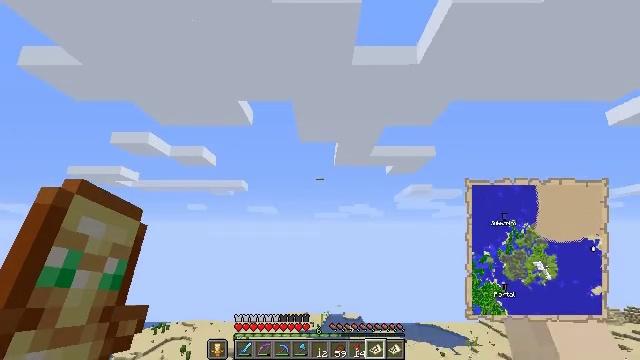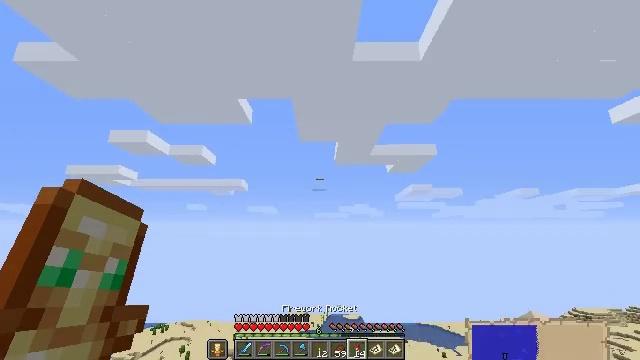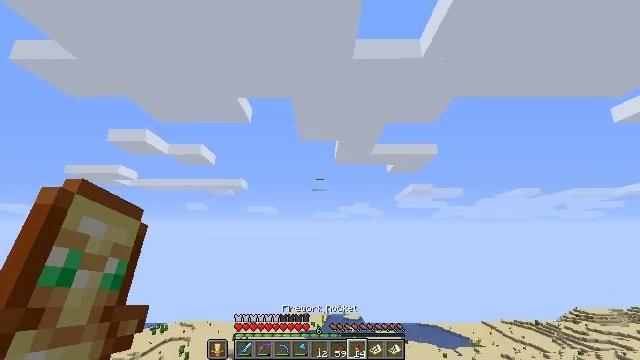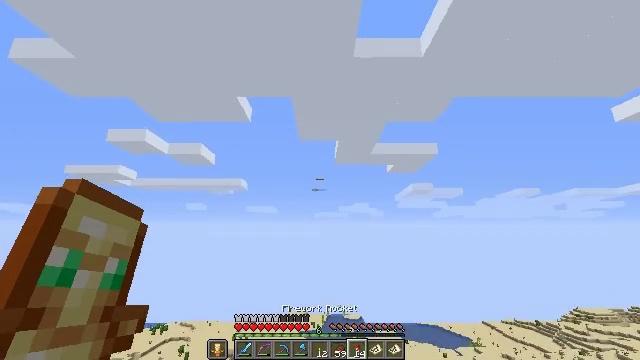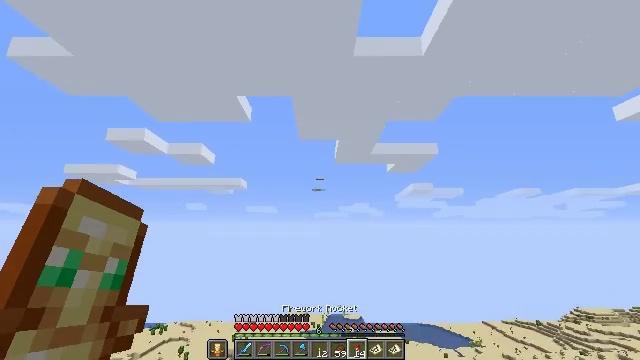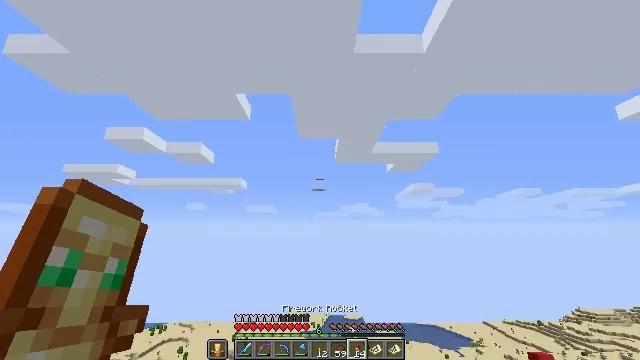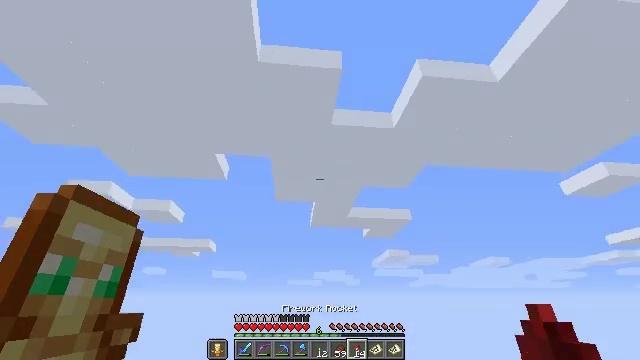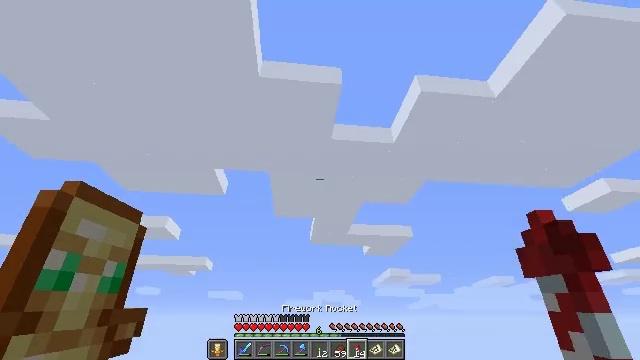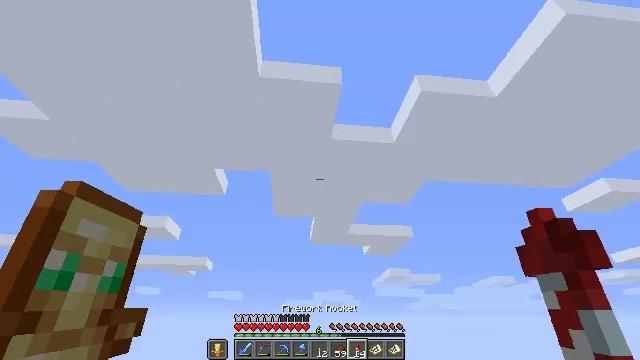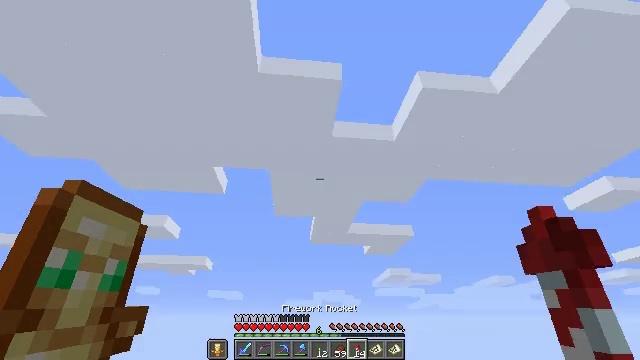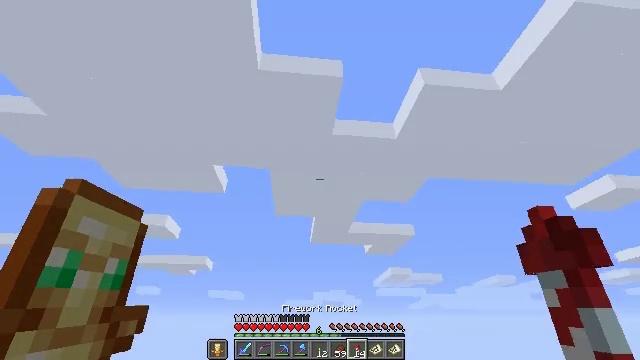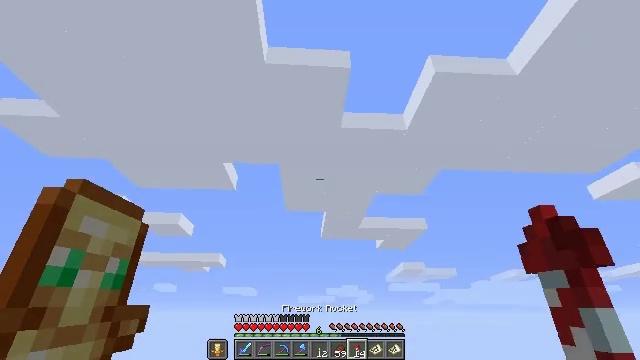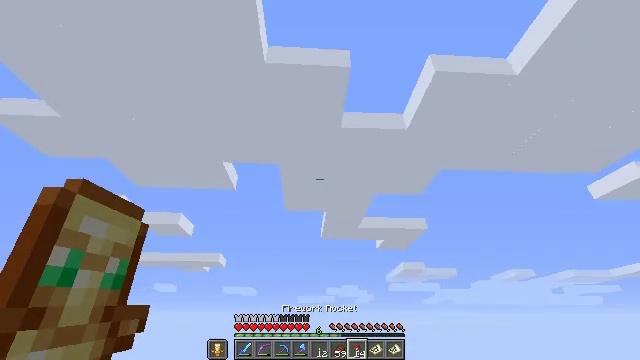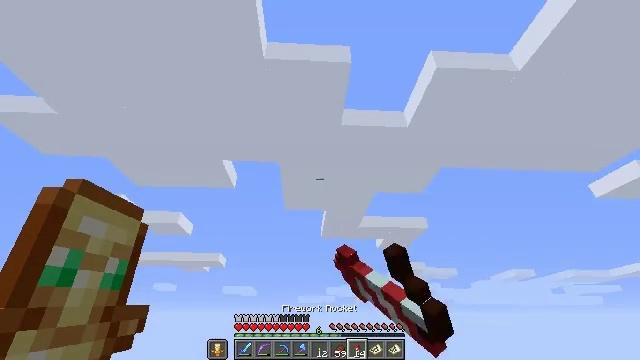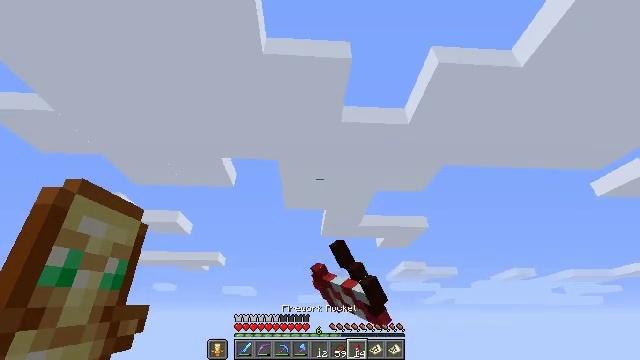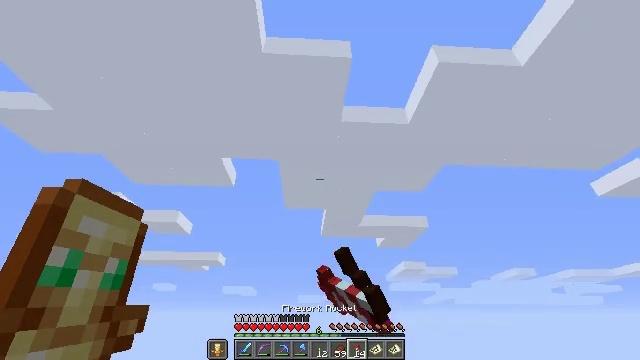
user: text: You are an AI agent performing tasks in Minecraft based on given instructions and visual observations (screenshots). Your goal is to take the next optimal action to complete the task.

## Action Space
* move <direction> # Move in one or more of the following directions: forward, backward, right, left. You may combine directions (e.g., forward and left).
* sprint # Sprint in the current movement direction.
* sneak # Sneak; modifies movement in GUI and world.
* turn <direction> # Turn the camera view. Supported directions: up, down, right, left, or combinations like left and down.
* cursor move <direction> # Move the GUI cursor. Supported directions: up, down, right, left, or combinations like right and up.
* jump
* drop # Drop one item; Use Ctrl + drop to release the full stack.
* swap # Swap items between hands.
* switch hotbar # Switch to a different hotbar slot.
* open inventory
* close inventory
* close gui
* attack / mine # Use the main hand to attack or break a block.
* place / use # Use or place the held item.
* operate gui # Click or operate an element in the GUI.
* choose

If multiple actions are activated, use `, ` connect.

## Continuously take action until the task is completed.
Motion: motion action
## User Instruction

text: Harvest hay blocks from the village.
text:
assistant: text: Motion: no_op
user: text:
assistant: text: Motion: no_op
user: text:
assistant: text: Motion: no_op
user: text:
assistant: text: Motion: no_op
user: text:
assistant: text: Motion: no_op
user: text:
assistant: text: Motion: turn right and up
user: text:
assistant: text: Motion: turn up
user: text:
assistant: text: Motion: no_op
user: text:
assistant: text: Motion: no_op
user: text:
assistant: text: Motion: no_op
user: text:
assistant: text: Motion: turn left
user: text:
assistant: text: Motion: use / place
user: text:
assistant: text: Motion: use / place
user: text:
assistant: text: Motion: no_op
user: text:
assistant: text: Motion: no_op
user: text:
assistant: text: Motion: no_op
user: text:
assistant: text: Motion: no_op
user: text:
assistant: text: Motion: no_op
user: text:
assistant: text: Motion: no_op
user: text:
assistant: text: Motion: no_op
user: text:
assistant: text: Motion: no_op
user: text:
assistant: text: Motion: turn left and down
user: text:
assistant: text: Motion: turn down
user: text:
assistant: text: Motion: turn down
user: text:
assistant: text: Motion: turn down
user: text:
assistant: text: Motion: no_op
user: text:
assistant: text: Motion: turn down
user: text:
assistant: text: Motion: no_op
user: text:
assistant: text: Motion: no_op
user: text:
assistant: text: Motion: no_op